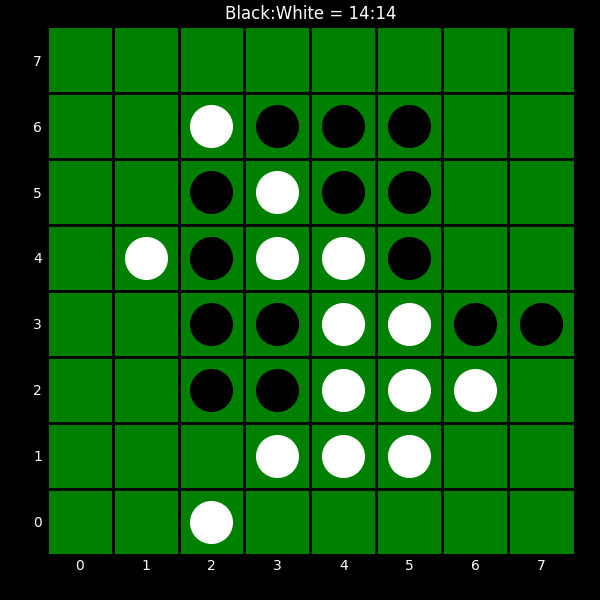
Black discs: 14
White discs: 14